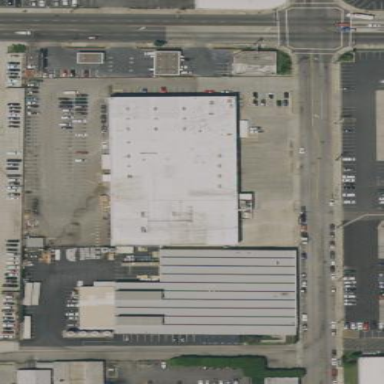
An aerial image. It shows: Factory building.